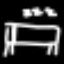
Label: bed